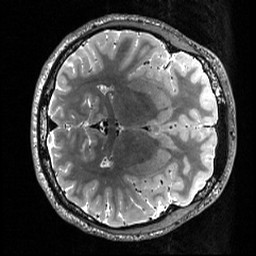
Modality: T2w
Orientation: axial
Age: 19
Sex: male
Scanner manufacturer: siemens
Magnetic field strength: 3 T
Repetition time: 3.2 s
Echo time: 0.566 s